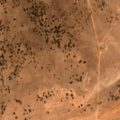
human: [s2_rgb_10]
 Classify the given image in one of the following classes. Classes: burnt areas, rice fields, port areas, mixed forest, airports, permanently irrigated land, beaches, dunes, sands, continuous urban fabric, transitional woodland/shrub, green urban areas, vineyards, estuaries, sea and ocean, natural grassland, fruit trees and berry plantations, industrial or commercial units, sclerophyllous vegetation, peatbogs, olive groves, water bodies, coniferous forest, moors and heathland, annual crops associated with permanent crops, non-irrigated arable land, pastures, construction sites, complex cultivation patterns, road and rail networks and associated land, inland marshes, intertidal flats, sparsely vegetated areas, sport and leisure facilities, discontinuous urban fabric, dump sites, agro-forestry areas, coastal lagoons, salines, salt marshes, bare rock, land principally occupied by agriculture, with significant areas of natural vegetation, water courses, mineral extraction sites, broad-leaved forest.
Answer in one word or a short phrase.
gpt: pastures, agro-forestry areas